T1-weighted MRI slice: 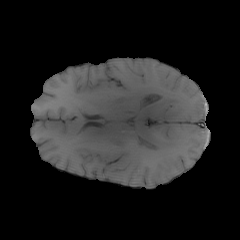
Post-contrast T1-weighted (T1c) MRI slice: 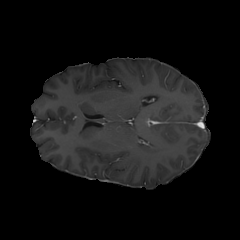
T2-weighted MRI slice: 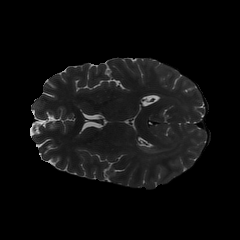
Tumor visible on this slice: yes